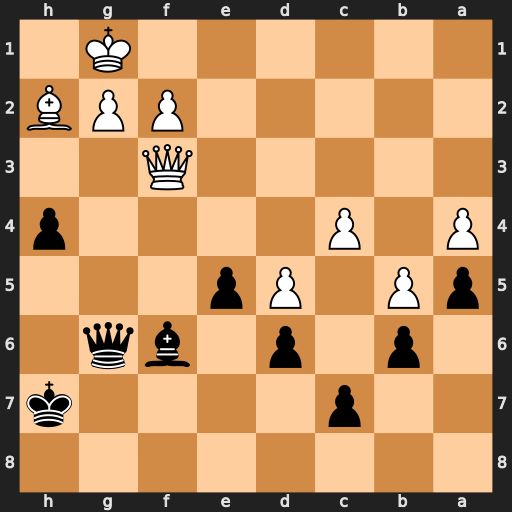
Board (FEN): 8/2p4k/1p1p1bq1/pP1Pp3/P1P4p/5Q2/5PPB/6K1
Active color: b
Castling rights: -
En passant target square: -
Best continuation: Qb1+ Qd1 Qxd1#